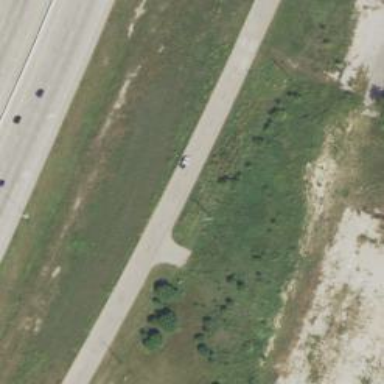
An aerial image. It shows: Secondary road with frontage road alongside.